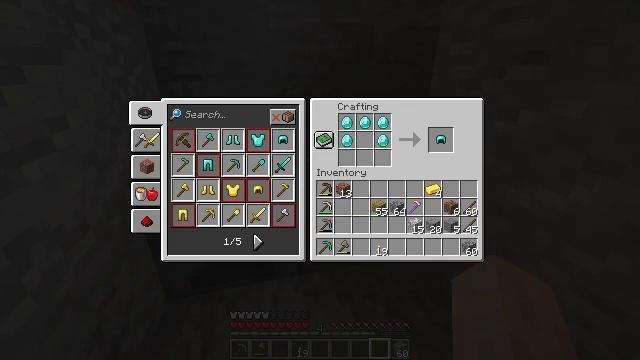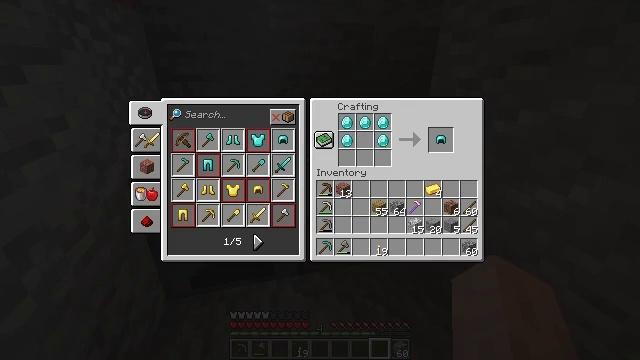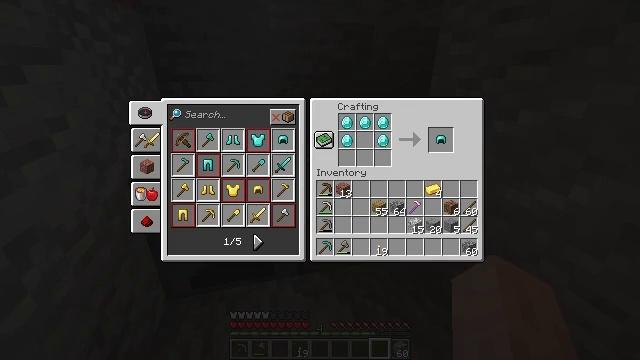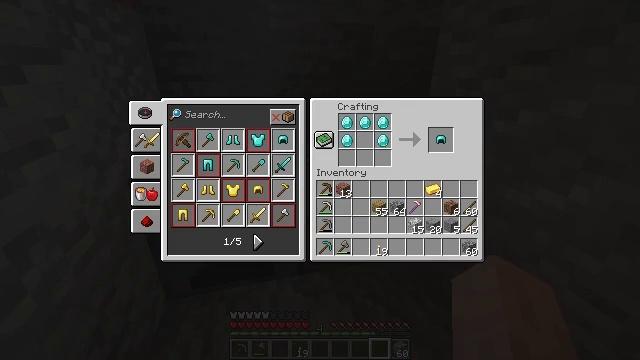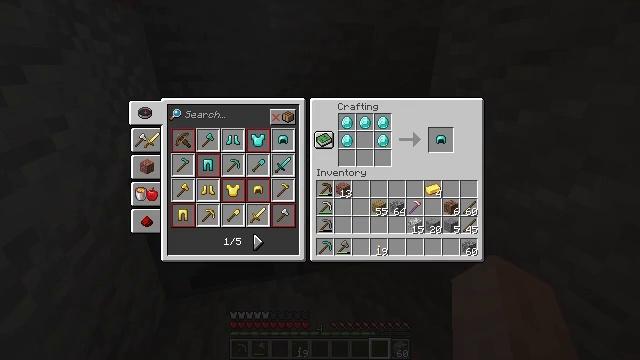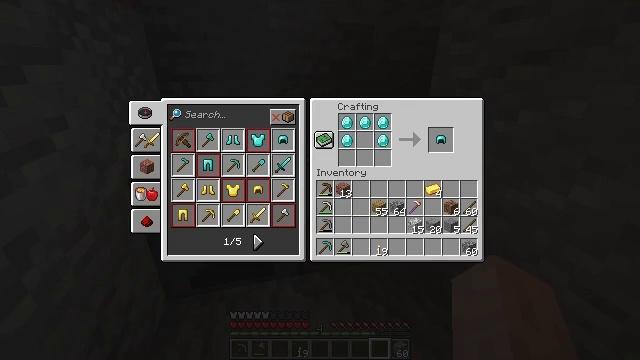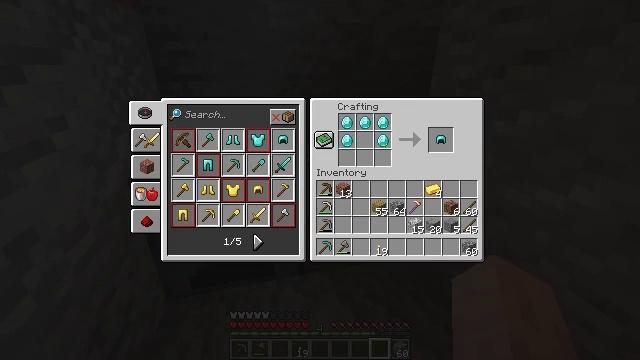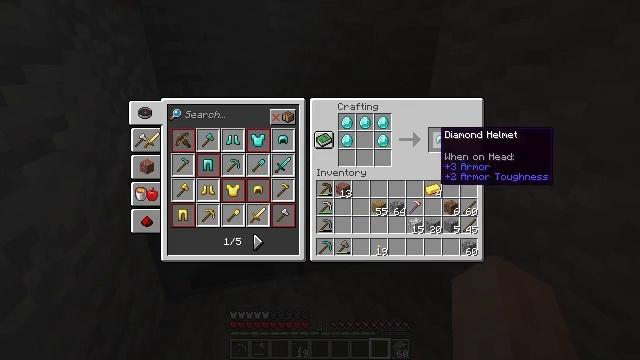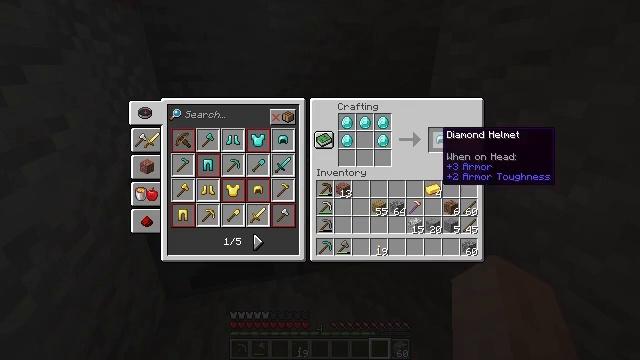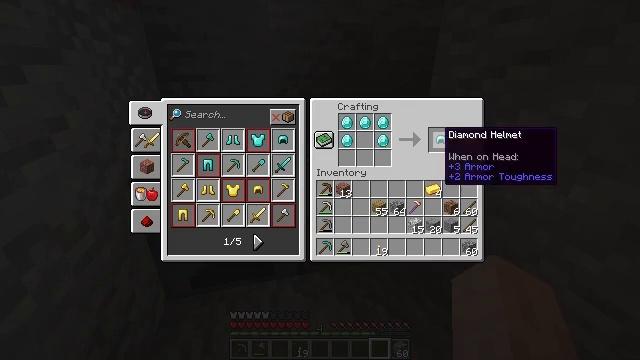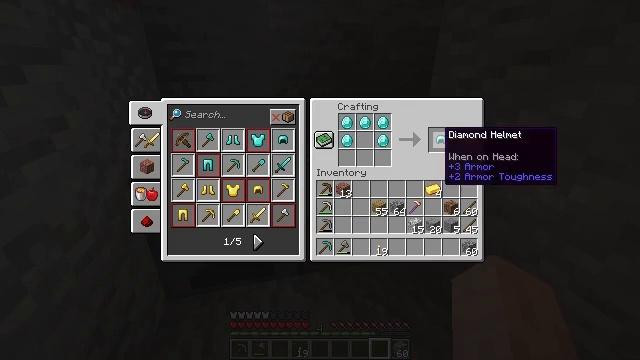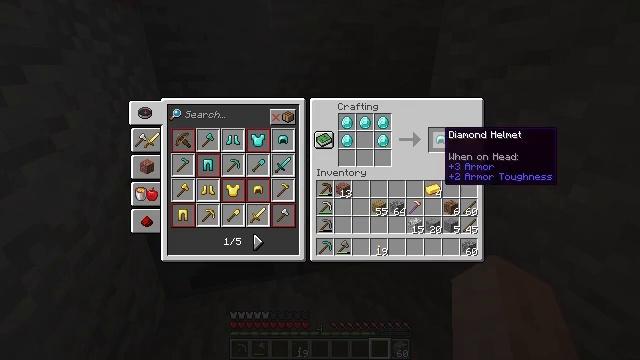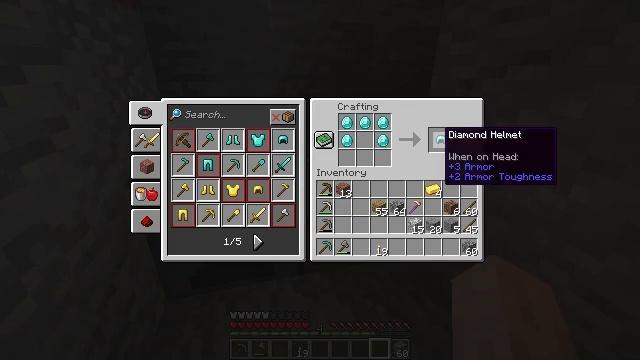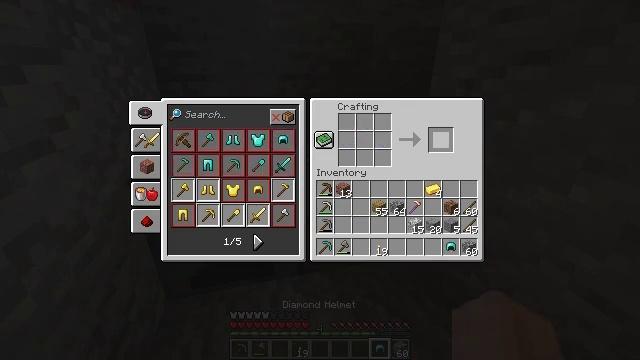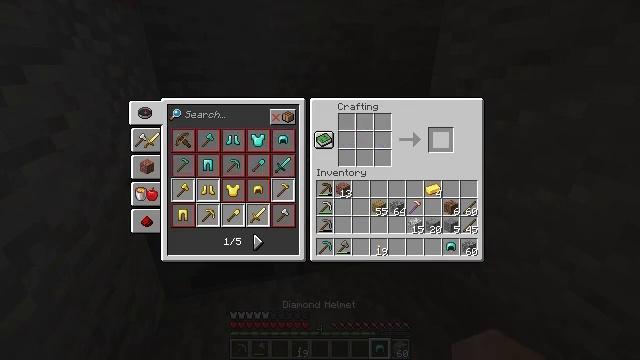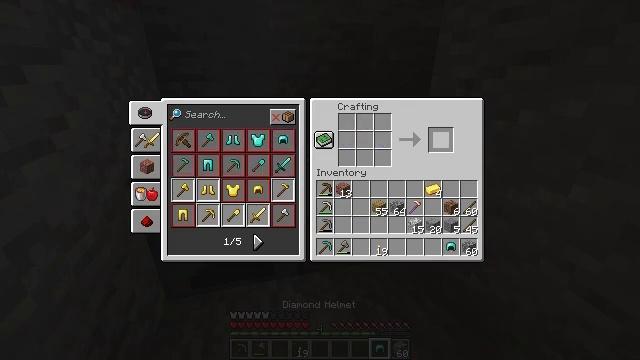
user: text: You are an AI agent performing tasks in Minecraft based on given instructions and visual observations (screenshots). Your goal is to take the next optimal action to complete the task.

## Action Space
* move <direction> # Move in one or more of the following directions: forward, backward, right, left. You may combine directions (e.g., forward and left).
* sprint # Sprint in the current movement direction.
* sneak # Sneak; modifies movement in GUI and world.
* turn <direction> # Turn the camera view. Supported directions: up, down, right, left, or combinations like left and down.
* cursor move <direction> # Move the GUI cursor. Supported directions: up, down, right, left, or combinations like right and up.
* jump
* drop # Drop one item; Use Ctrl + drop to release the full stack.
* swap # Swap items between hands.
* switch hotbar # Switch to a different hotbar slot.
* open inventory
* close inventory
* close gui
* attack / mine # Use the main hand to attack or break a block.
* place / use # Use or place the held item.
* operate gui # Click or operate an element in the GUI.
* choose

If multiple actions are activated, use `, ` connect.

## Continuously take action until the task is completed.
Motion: motion action
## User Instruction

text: Make a diamond helmet with diamonds.
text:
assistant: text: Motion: sneak, cursor move down
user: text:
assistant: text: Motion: sneak
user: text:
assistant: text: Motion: sneak
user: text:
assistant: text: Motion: sneak, cursor move right
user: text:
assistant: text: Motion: sneak
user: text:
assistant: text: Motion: sneak
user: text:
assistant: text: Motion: sneak
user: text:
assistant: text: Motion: sneak
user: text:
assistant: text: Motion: sneak
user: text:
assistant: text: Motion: sneak
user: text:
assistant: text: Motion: sneak
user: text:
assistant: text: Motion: sneak
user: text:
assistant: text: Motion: sneak, choose
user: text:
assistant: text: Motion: sneak, choose
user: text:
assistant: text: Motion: sneak, choose
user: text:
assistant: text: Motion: sneak
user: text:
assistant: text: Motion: sneak
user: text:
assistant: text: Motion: sneak
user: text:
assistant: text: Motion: no_op